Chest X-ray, PA view. Patient: 74 years old, sex M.
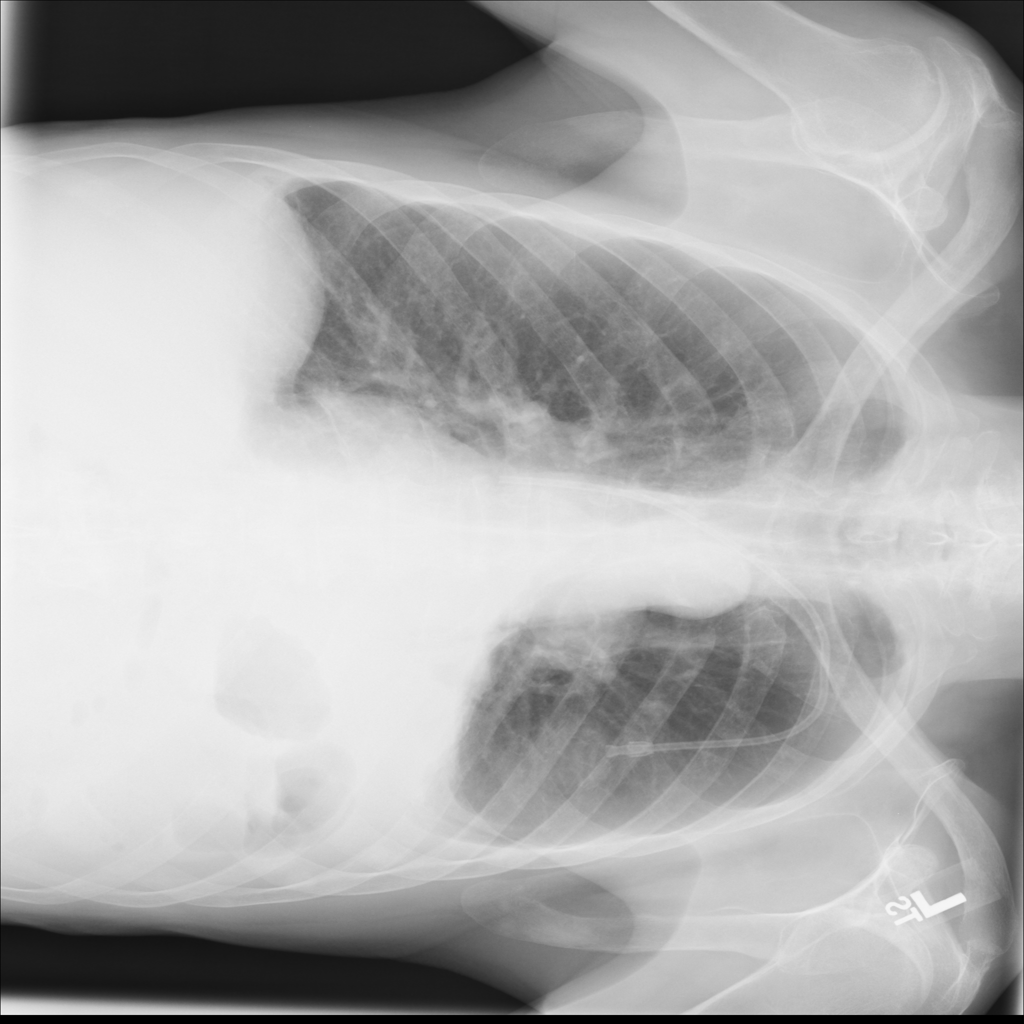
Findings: Effusion